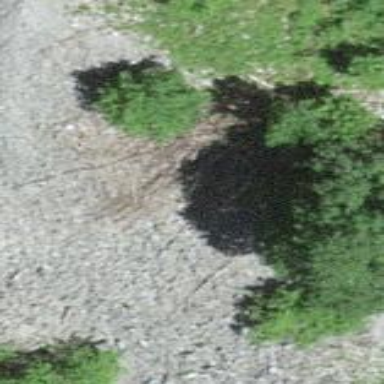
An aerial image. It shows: Scree landscape.